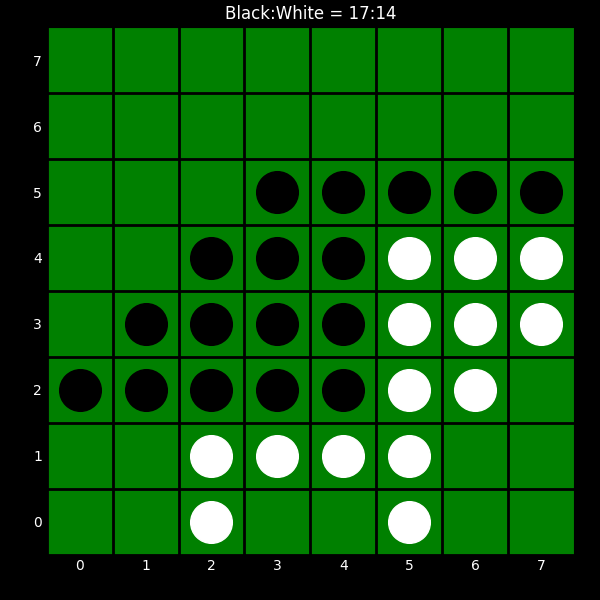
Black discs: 17
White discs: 14